Current action and preconditions to check: trajectory_clear

Your task: For each precondition in the list above, predict whether it will hold at this action.

Consider the current scene as observed from the mobile robot's camera, and analyze the predicted future states of all dynamic agents (e.g., people, animals, vehicles, or any moving entities) within the NEXT SECOND.

IMPORTANT: Only answer "very likely" if you are absolutely certain—based on strong, clear evidence—that a dynamic agent will violate the precondition in the predicted future state. Do NOT answer "very likely" for unlikely, ambiguous, or low-probability risks.

Ask yourself for each precondition: Is there a high probability, with clear and convincing evidence, that the predicted future states of any dynamic agent will interfere with the predicted future state of the currently executing action within the NEXT SECOND, causing that precondition to fail?

Assess the risk level based on these predictions. Use "likely" or "very likely" if motions create a clear risk of interference.

Use "neutral" or "improbable" if agents are nearby but their predicted paths are clearly diverging or non-conflicting.

Failure Risk Categories: "very improbable", "improbable", "neutral", "likely", "very likely"

Answer Format: Output ONLY the probability_of_failure value from these categories: "very improbable", "improbable", "neutral", "likely", "very likely"

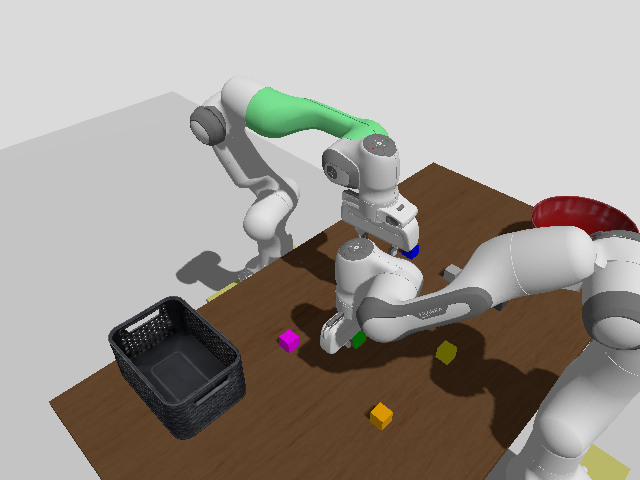

Answer: likely